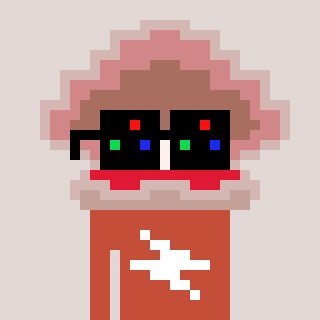
a pixel art character with square black sunglasses, a oyster-shaped head and a rust-colored body on a warm background